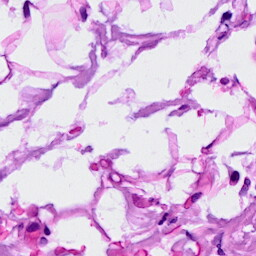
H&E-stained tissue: Breast